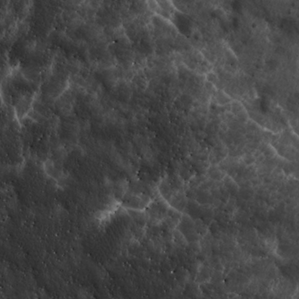
Label: non_frost